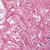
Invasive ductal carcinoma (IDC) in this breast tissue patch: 1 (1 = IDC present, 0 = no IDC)